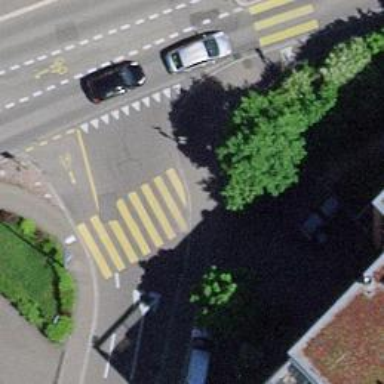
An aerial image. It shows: Uncontrolled zebra crossing on the road.